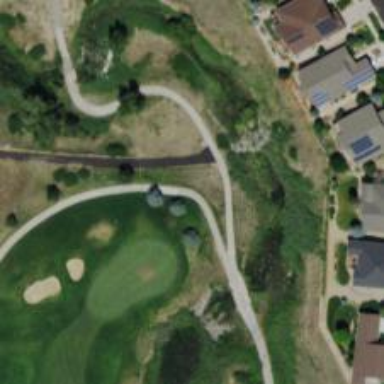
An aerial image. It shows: Path for golf carts.